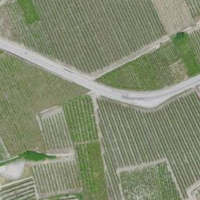
EUNIS habitat code: 40
Species observed at this site:
Lactuca virosa